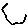
Label: hexagon